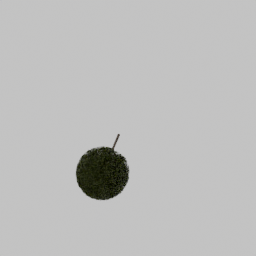
Label: nature